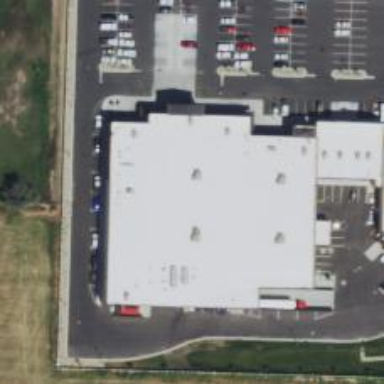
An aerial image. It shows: Supermarket.